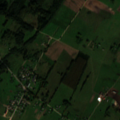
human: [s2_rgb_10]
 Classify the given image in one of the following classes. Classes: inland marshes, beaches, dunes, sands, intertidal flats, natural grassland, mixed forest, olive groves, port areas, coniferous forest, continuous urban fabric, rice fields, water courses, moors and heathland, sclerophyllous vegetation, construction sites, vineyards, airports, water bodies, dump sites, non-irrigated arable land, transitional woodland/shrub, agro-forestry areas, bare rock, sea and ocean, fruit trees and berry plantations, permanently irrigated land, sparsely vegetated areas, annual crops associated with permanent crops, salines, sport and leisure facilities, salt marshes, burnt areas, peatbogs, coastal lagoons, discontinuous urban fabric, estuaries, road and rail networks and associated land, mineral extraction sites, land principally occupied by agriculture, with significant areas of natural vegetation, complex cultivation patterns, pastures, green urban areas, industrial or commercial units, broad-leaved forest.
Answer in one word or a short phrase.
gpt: discontinuous urban fabric, non-irrigated arable land, pastures, complex cultivation patterns, land principally occupied by agriculture, with significant areas of natural vegetation, broad-leaved forest